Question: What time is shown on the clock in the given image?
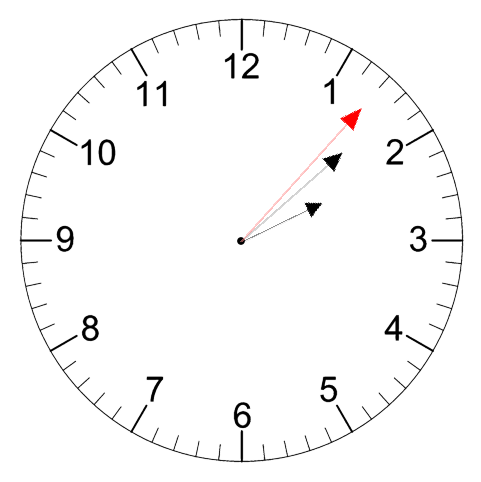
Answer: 02:08:07